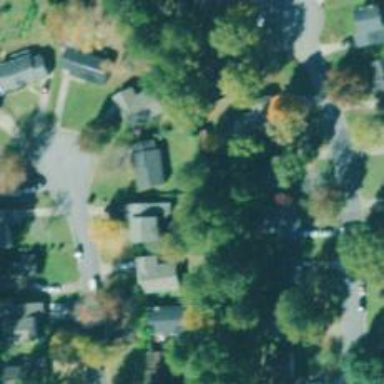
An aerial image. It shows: Neighborhood.